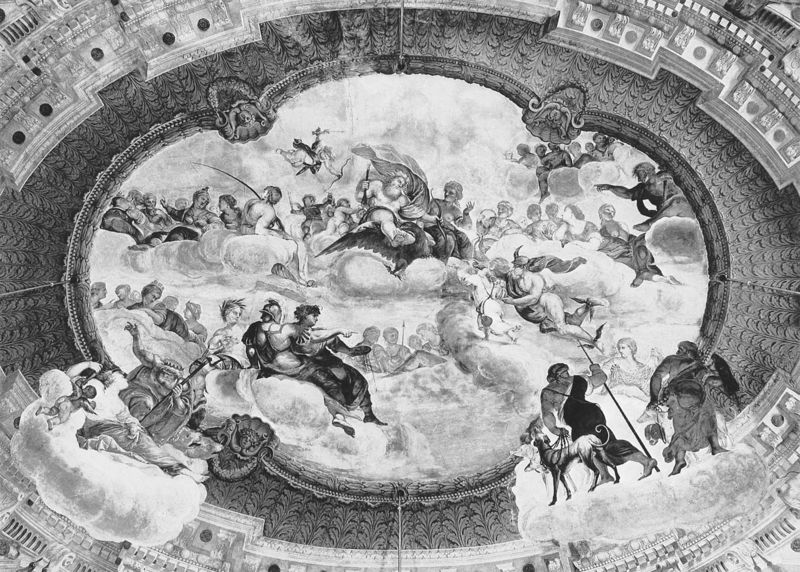
Titel: Freskenzyklus der Jagdgöttin Diana in Schloss Lustheim
Künstler: Francesco Rosa
Standort: Schleißheim, Schloss Lustheim (EU - D - Bayern)
Schlagwörter: gemälde, gott, himmel, weiß, wolken, menschen, schwarz, hund, wolke, alt, bart, architektur, barock, kirche, decke, renaissance, rokoko, engel, gewölbe, antike, helm, kranz, mythologie, götter, zeus, griechenland, deckengemälde, fresko, gottheit, merkur, illusion, mars, fresco, armor, super, tiepolo, doof, toll, als ob, dewckenmalerei